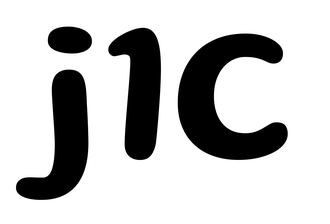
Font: Gluten_Medium